Field crop: maize
Growth stage: 2
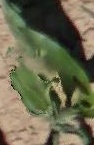
Species: maize